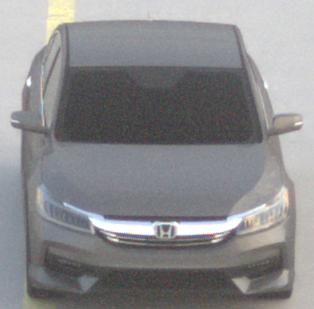
Make: Honda
Model: Accord Hybrid
Detailed model: 9. Generation
Model produced from: 2015
Model produced until: 2019
Doors: 4
Color: gray
Road condition: dry road
Daytime: sunrise or sunset
Contrast: low contrast